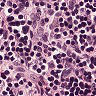
Metastatic tissue present: no